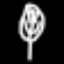
Label: leaf